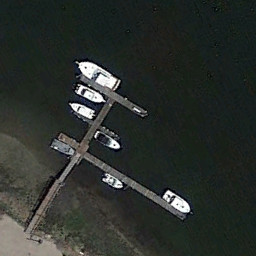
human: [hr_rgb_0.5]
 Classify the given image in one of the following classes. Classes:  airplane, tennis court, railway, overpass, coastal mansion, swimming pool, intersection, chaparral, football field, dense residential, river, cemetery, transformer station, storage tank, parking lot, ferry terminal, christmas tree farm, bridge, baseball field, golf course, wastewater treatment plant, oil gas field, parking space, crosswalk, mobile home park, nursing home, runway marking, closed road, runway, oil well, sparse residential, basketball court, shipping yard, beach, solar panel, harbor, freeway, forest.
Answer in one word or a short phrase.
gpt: ferry terminal